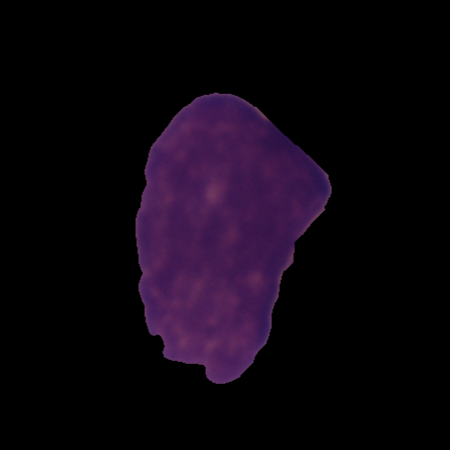
Label: cancer